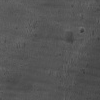
Atmospheric dust classification: not_dusty